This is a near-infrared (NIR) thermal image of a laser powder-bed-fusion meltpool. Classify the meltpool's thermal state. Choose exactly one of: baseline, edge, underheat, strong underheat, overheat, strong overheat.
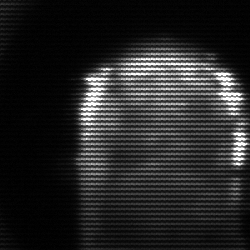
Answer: baseline